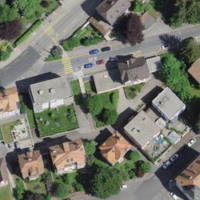
EUNIS habitat code: 54
Species observed at this site:
Fagus sylvatica
Prunus padus